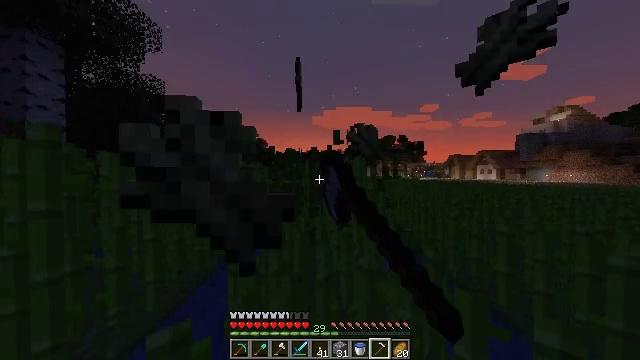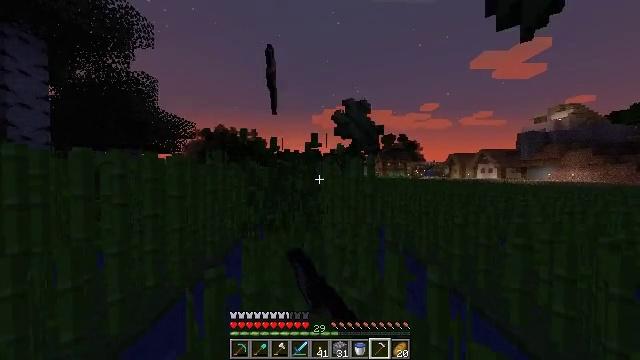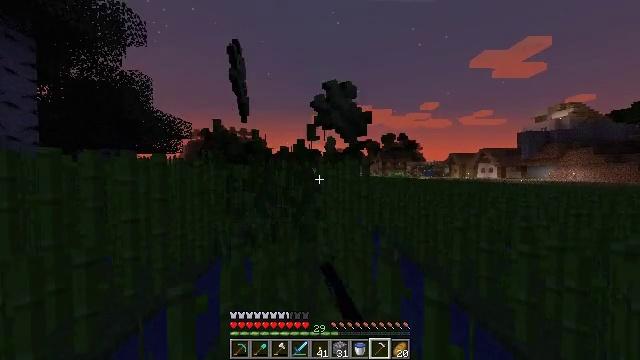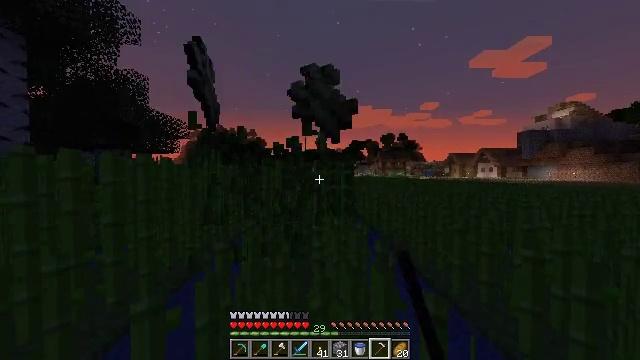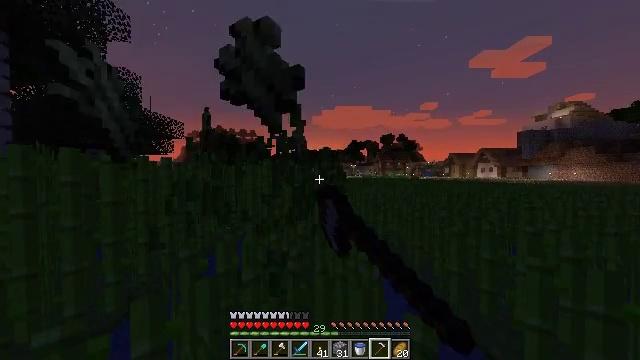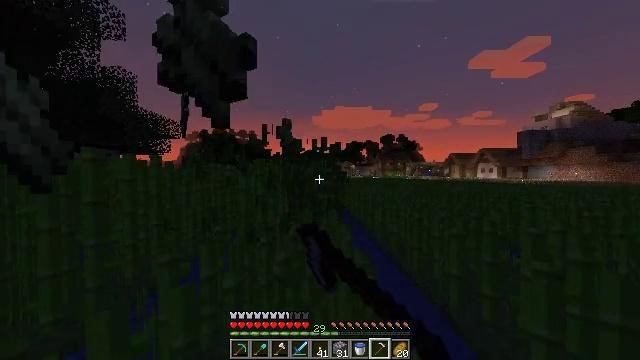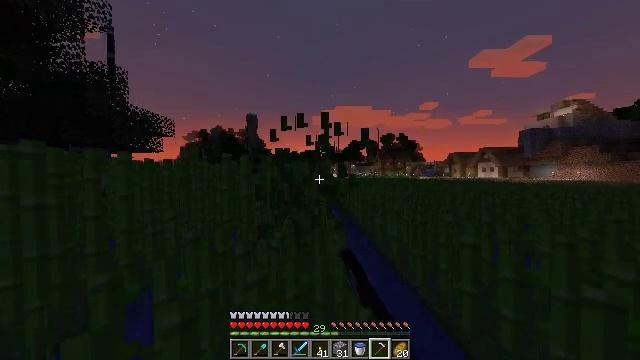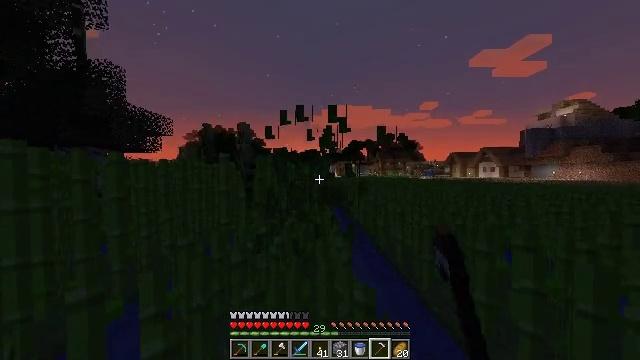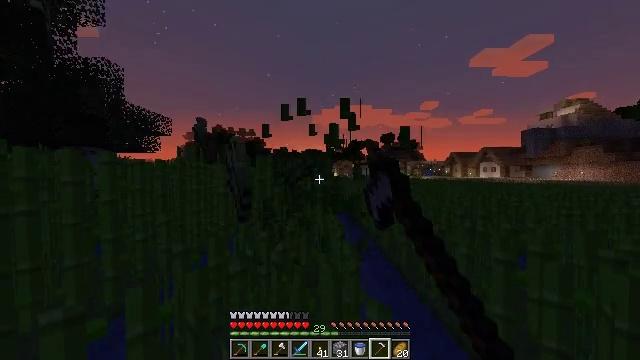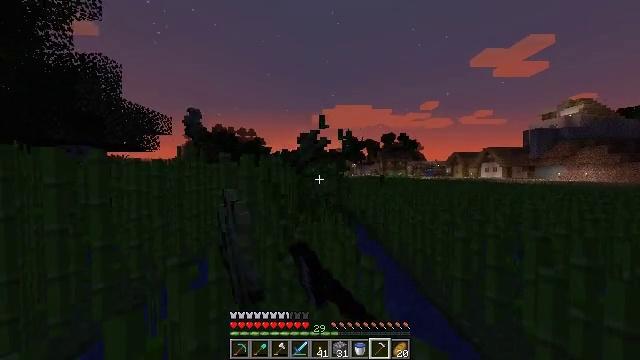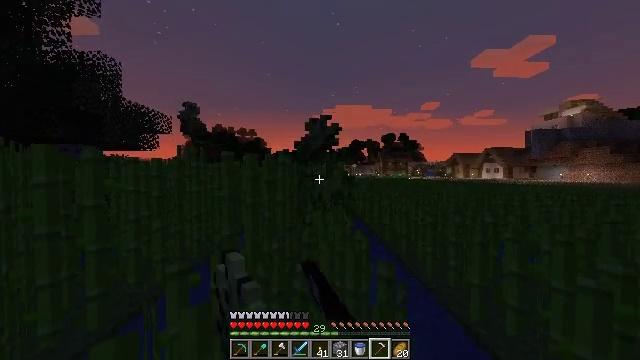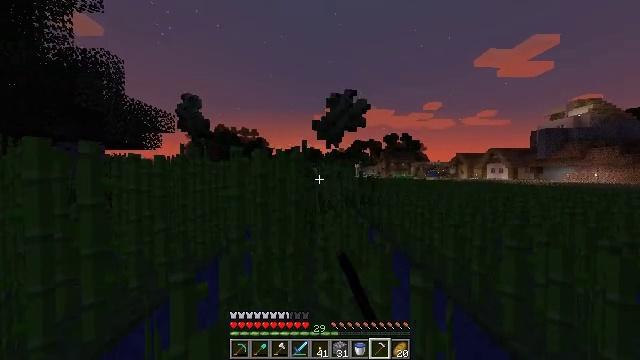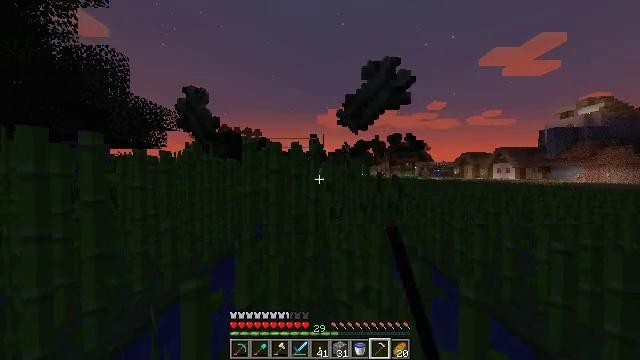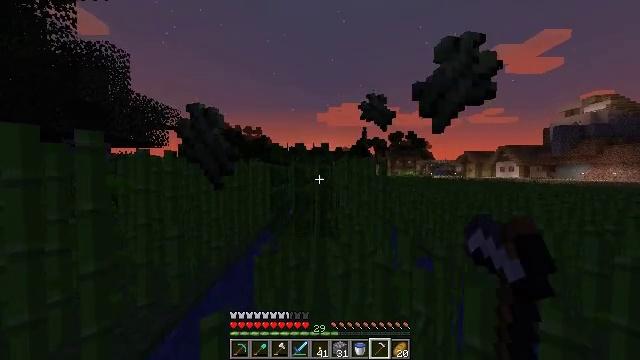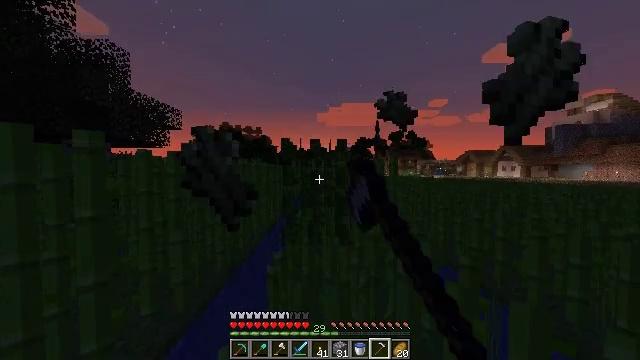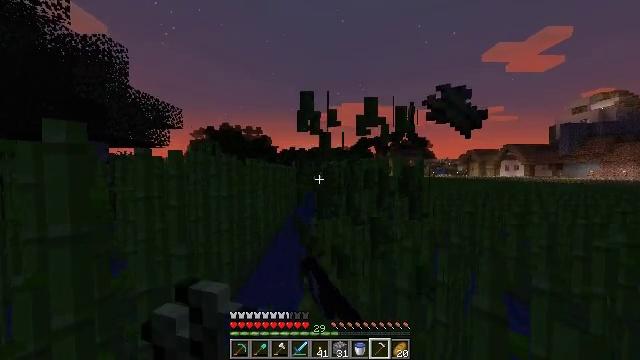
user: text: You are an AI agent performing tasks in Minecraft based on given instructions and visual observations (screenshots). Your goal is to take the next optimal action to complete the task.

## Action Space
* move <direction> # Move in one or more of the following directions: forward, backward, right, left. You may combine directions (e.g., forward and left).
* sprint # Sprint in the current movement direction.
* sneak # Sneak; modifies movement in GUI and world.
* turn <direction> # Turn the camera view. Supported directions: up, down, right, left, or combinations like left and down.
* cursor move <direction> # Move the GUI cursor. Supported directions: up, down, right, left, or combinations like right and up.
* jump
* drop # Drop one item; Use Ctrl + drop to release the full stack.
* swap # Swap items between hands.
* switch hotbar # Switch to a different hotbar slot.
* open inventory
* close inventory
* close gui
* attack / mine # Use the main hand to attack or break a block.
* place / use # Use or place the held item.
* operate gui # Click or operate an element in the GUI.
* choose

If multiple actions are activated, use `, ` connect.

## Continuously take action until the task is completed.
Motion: motion action
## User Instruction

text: Collect sugar cane near water sources.
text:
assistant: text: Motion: move forward and move right, sprint, attack / mine
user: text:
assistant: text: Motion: move forward and move right, sprint, attack / mine
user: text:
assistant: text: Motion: move forward and move right, sprint, attack / mine
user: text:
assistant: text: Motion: move forward and move right, sprint, attack / mine
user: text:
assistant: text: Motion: move forward, sprint, attack / mine
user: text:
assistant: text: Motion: move forward, sprint, attack / mine
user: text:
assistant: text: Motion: move forward and move left, sprint, attack / mine
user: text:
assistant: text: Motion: move forward and move left, sprint, attack / mine
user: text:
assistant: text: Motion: move forward and move left, sprint, attack / mine
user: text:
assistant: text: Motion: move forward and move left, sprint, attack / mine
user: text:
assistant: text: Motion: move forward and move left, sprint, attack / mine
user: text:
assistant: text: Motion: move forward and move left, sprint, attack / mine
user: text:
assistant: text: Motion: move forward and move left, sprint, attack / mine
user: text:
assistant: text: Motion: move forward and move left, sprint, attack / mine
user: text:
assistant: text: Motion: move forward, sprint, attack / mine
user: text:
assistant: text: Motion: move forward and move right, sprint, attack / mine
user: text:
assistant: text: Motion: move forward and move right, sprint, attack / mine
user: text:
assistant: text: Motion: move forward and move right, sprint, attack / mine
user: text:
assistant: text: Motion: move forward and move right, sprint, attack / mine
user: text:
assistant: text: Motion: move forward and move right, sprint, attack / mine
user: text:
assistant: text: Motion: move forward, sprint, attack / mine
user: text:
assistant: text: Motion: move forward, sprint, attack / mine
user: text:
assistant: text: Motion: move forward, sprint, attack / mine
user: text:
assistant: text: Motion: move forward, sprint, attack / mine
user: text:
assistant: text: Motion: move forward, sprint, attack / mine
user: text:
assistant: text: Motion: move forward, sprint, attack / mine
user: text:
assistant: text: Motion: move forward, sprint, attack / mine
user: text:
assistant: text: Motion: move forward, sprint, attack / mine
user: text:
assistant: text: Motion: move forward and move left, sprint, attack / mine
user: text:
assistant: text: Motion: move forward and move left, sprint, attack / mine